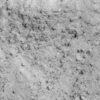
Label: not_dusty